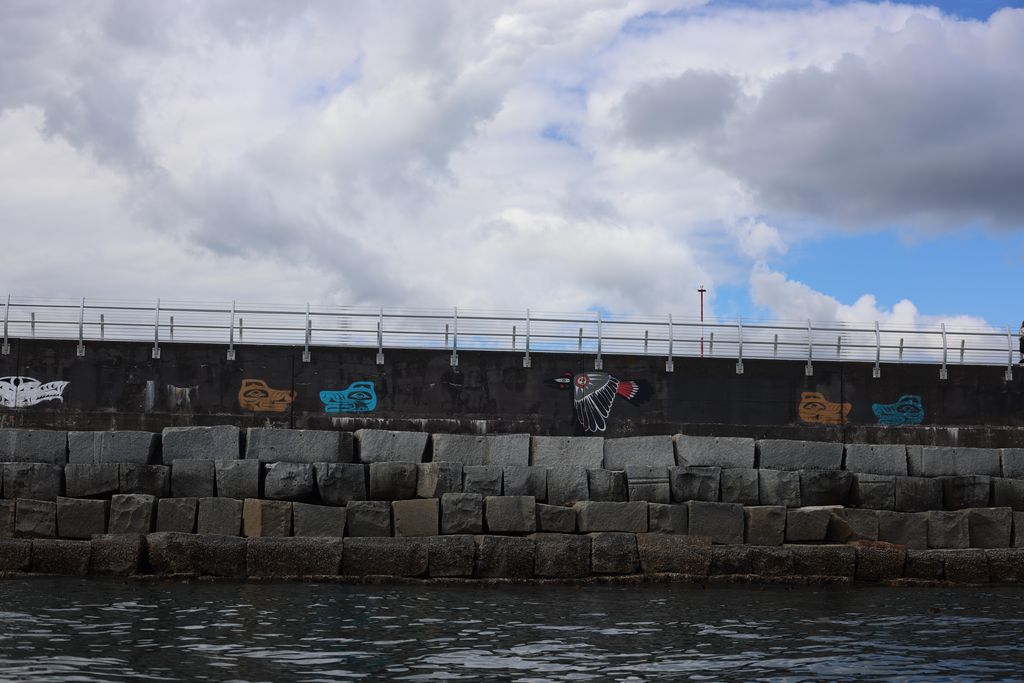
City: victoria